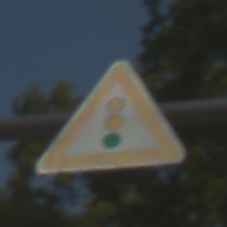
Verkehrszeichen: Lichtzeichenanlage
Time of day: MorningAfternoon
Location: Outdoor (Suburban)
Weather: Clear
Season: NotSpecified
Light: Natural